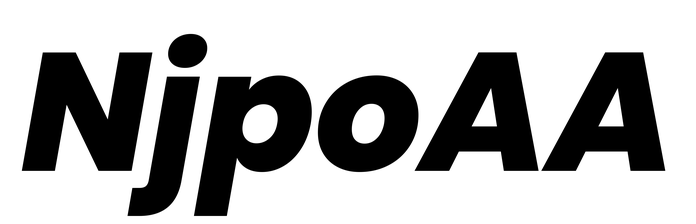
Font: Poppins-ExtraBoldItalic